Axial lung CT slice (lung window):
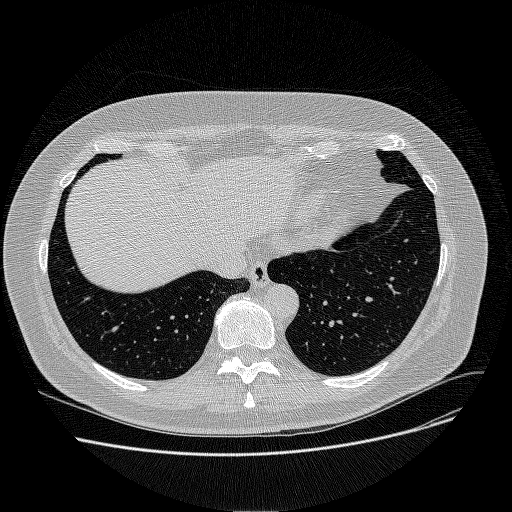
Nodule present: no